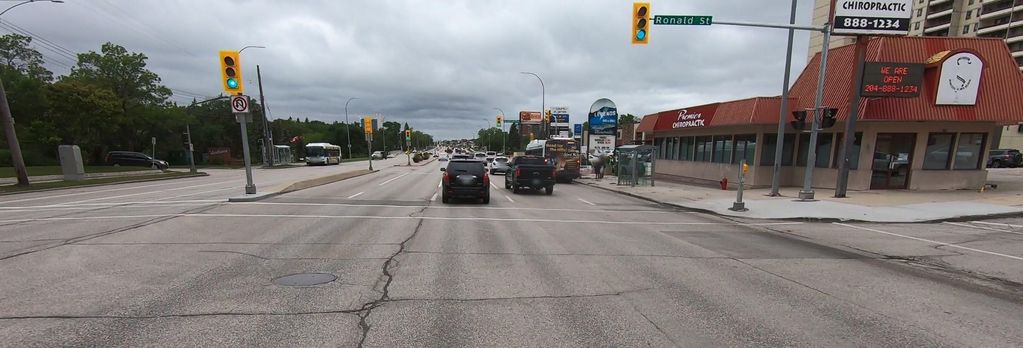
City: winnipeg